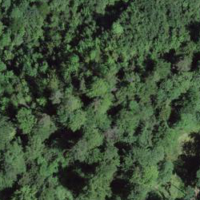
EUNIS habitat code: 41
Species observed at this site:
Circaea lutetiana